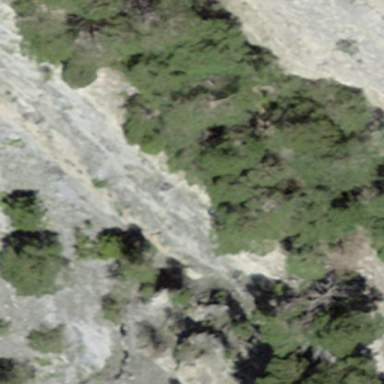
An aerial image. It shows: Forest area.